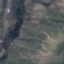
Land use / land cover: HerbaceousVegetation